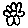
Label: flower